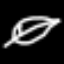
Label: leaf